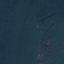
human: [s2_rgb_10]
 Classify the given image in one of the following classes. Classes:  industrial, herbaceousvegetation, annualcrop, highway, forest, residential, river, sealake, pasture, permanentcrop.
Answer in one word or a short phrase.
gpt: Forest